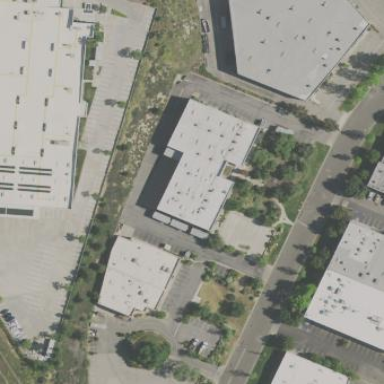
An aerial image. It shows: Warehouse building.